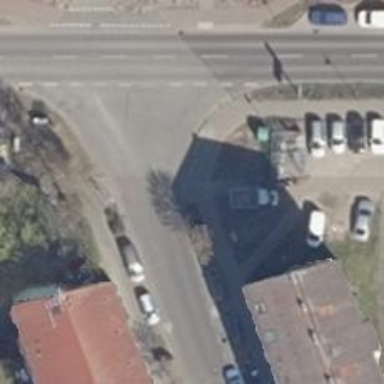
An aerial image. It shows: Paved sidewalk along the footway.